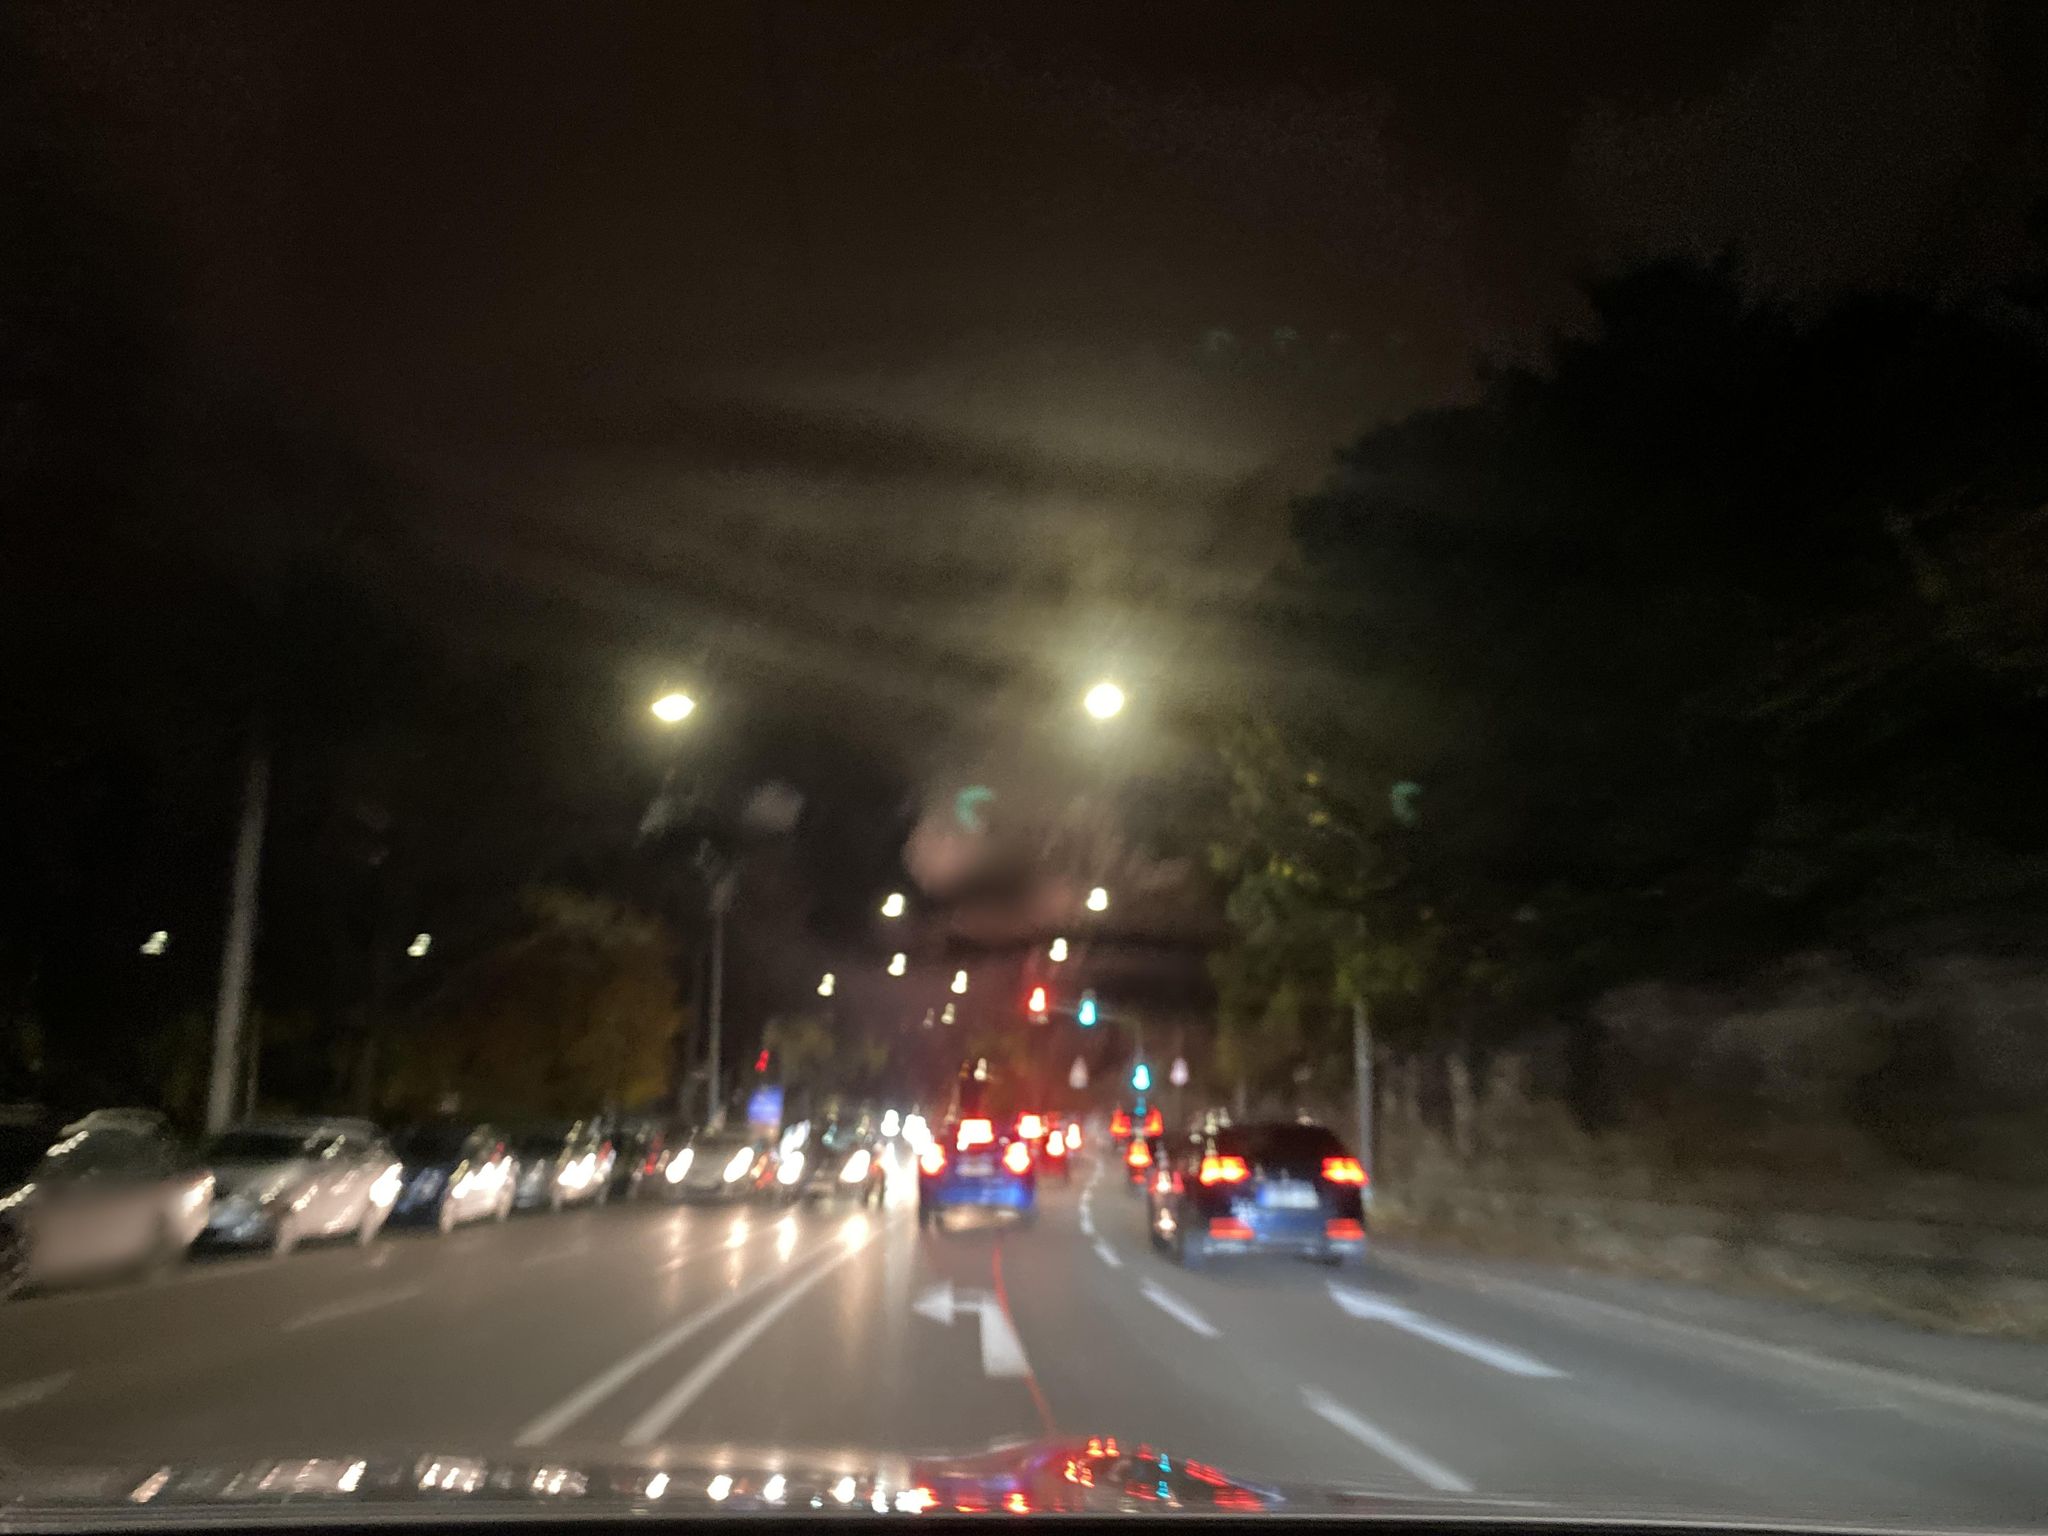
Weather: clear
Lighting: night
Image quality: slightly poor
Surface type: driving surface
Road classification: primary
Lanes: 4
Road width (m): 1, 2
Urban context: urban centre
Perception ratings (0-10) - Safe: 0.7, Lively: 3.6, Beautiful: 6.77, Boring: 0.78, Depressing: 1.96, Wealthy: 4.44